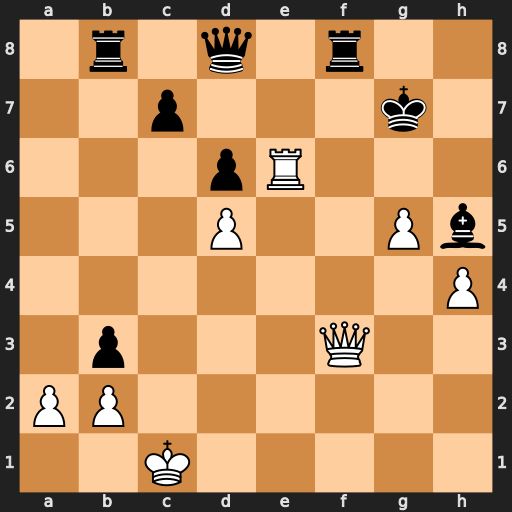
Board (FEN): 1r1q1r2/2p3k1/3pR3/3P2Pb/7P/1p3Q2/PP6/2K5
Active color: w
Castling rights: -
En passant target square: -
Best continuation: Qxh5 Rf1+ Kd2